Question: I've just created a new dataframe, that is a subset of a larger one. (image link below)
However, it is making the first column and index, which I do not want.
I've tried looking for answers, but everything seems to relate to resetting and index
I either want to add a column that will serve as a new index (just numbered would be fine), or just change this column so its no longer an index

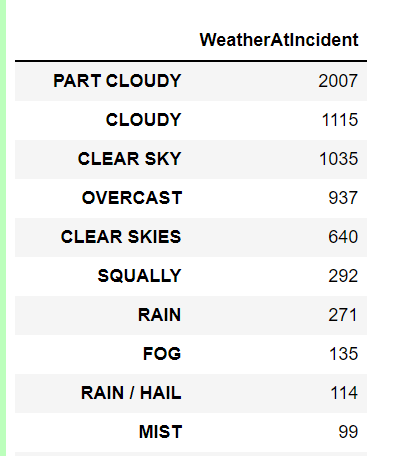
Answer: You can try this:
'''
# keep the index as a column
df = df.reset_index()
# drop it
df = df.reset_index(drop=True)
'''